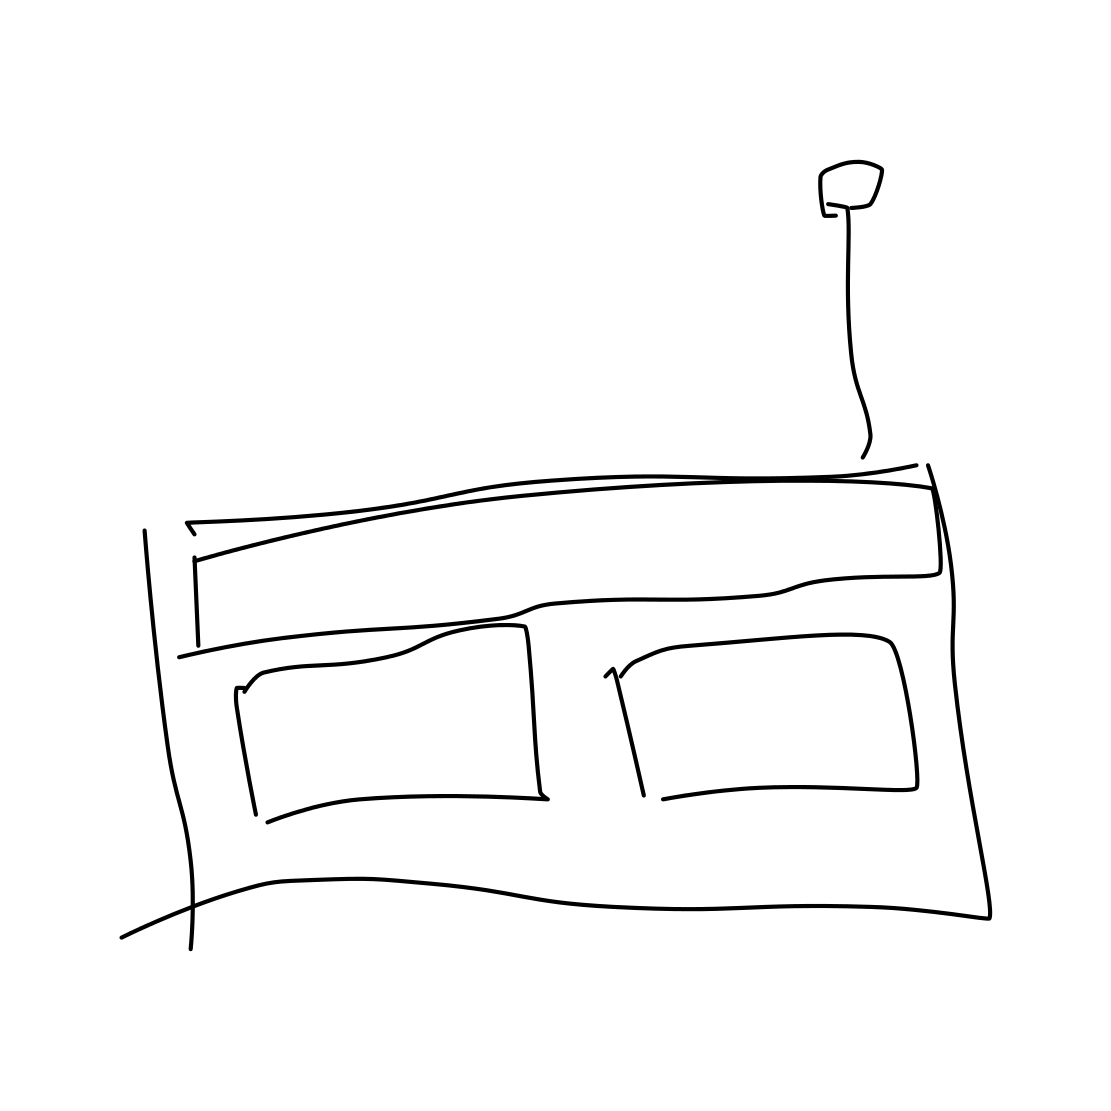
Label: radio